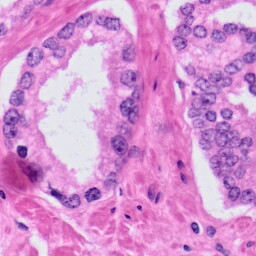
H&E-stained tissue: Prostate